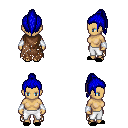
a pixel art fantasy rpg character, female body template, human, tanned skin, brown tattered cape, white pants, blue long topknot hairstyle, white cloth bracers, black slippers, four views (front, back, left, right), 2x2 character sprite sheet, small pixel art, hard edges, no anti-aliasing